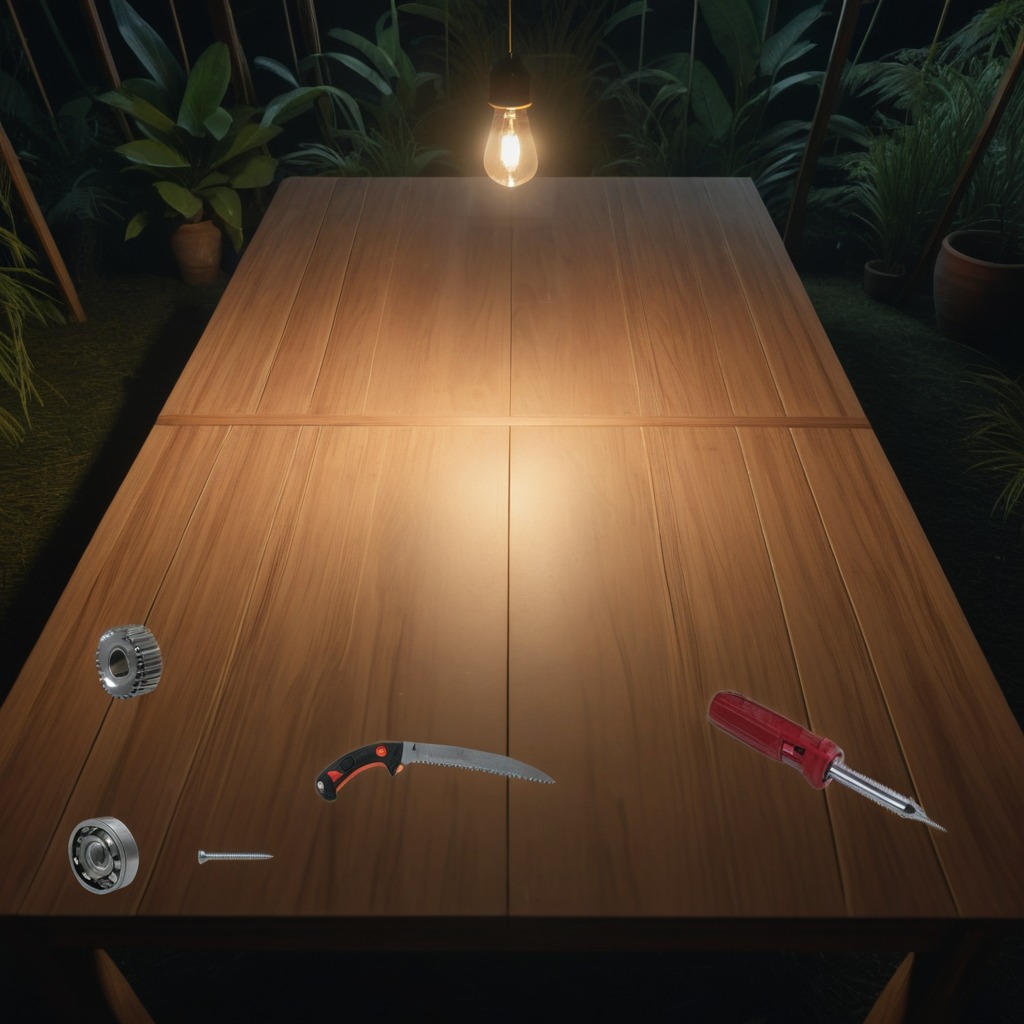
A ball bearing, a steel gear with teeth, a machine screw, a handheld metal saw, and a screwdriver are lying on a wooden table.